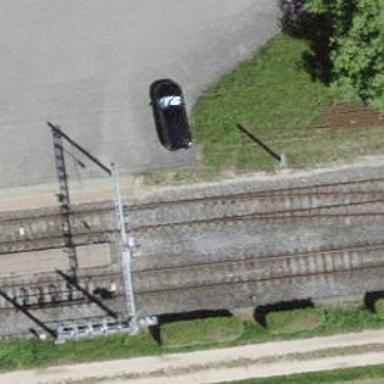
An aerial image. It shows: Railway switch.